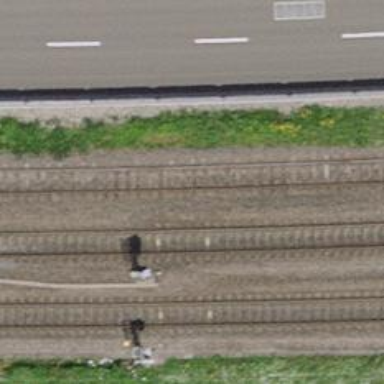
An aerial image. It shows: Railway signal.